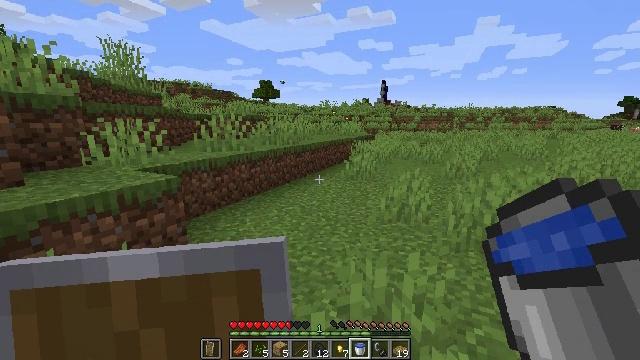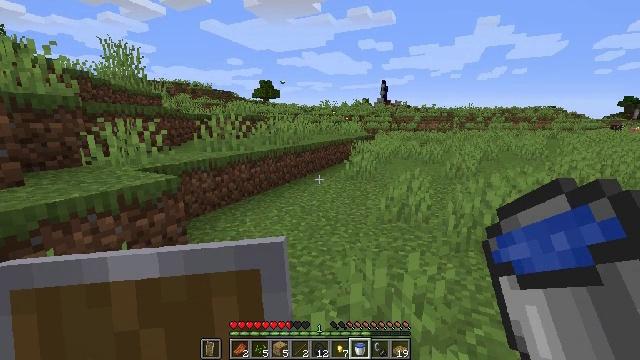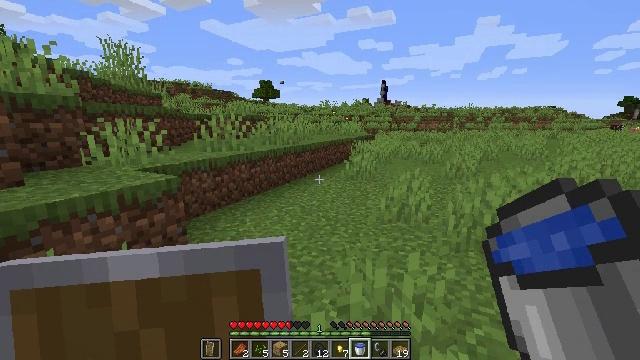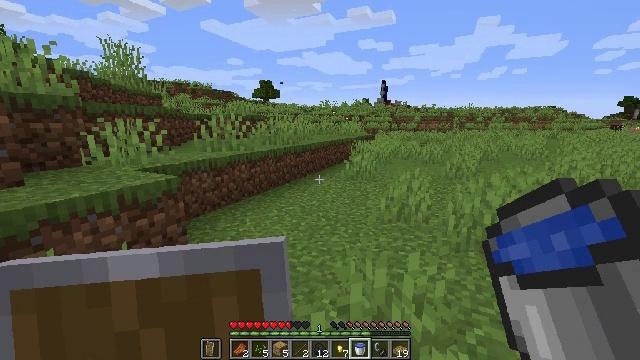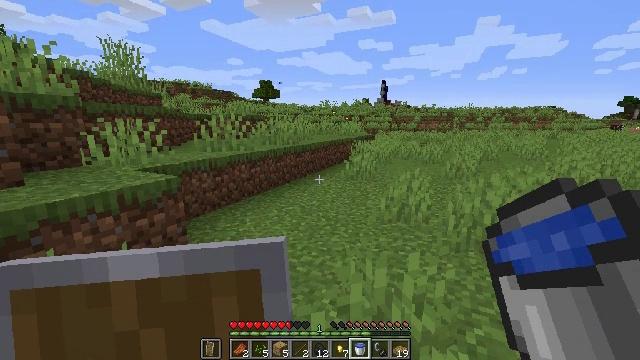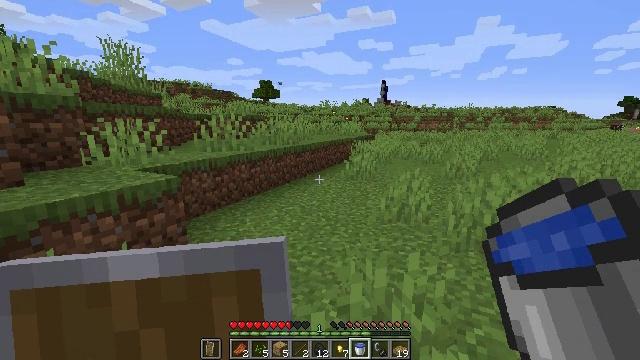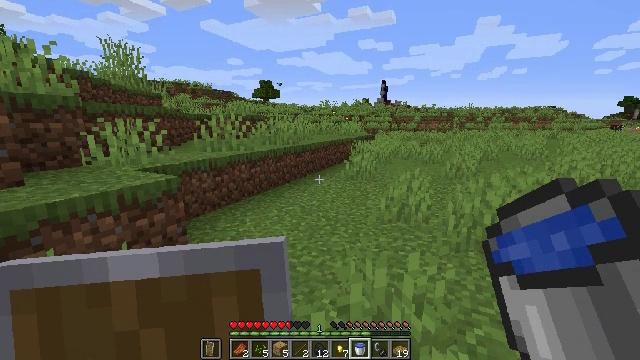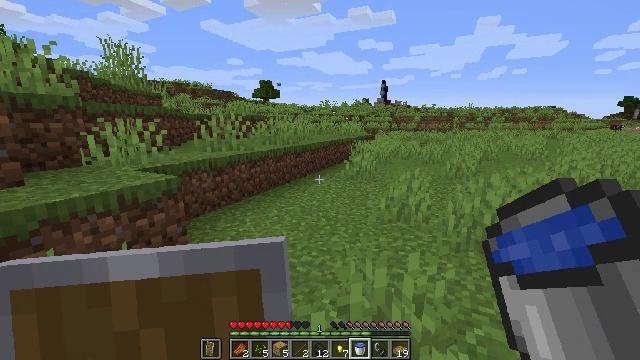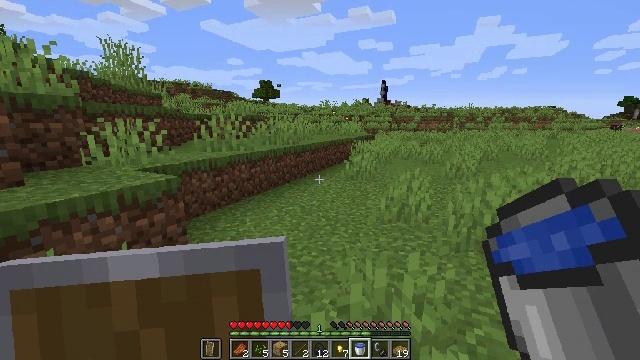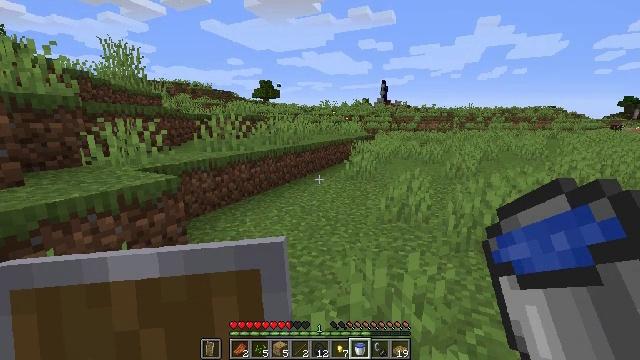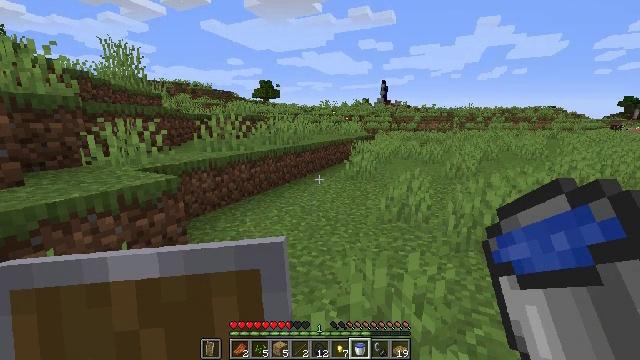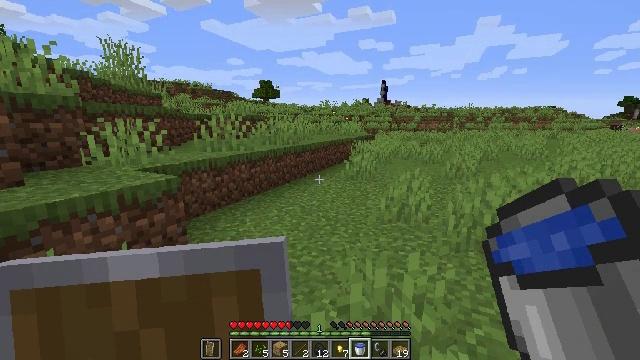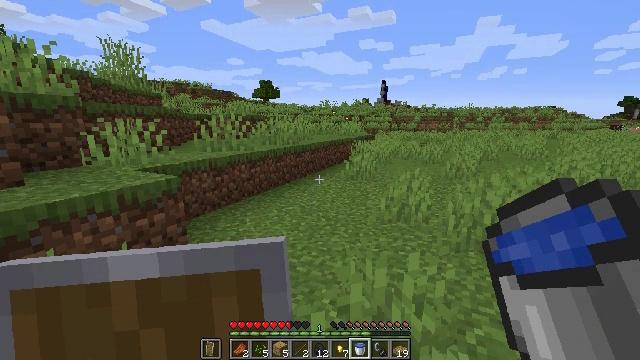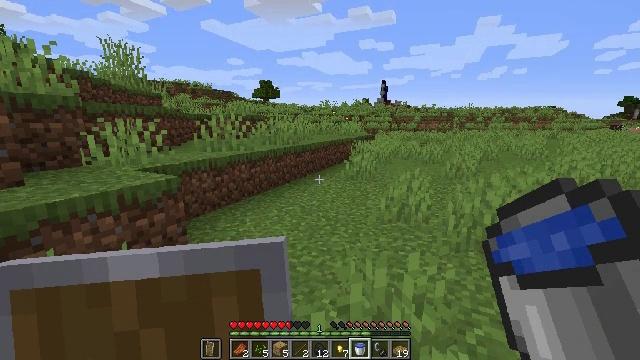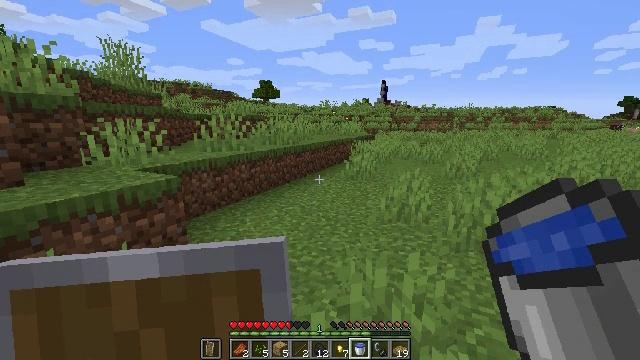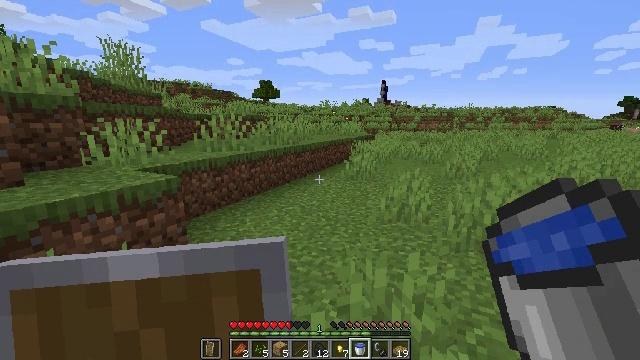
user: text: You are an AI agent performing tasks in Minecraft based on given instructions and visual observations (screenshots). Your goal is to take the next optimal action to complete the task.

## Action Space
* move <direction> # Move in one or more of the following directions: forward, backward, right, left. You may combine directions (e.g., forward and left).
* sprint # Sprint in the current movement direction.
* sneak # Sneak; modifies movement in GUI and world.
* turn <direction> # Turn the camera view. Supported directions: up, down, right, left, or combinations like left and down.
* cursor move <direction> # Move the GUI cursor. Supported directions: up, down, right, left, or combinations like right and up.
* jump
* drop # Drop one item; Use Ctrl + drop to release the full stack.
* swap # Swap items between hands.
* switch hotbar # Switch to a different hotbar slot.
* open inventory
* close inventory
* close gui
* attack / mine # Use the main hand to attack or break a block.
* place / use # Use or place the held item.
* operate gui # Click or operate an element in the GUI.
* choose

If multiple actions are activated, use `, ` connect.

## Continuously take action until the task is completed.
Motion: motion action
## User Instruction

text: Retrieve a magma block for building or traps.
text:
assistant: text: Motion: no_op
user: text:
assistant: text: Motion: no_op
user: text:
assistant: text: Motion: no_op
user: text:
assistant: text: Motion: no_op
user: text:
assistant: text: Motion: no_op
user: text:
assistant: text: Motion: no_op
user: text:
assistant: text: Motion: no_op
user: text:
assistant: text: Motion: no_op
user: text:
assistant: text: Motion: no_op
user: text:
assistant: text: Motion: no_op
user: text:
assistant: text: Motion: no_op
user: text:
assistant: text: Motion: no_op
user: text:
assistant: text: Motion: no_op
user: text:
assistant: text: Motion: no_op
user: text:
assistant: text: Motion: no_op
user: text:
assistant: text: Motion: no_op
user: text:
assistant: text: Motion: no_op
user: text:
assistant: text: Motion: no_op
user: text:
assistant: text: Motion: no_op
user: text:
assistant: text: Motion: no_op
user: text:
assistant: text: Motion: no_op
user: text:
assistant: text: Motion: no_op
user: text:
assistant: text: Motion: no_op
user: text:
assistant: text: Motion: no_op
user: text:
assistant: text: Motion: no_op
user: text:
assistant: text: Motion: no_op
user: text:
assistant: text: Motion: no_op
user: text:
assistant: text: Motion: no_op
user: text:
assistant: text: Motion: no_op
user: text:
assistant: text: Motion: no_op